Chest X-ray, AP view. Patient: 30 years old, sex F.
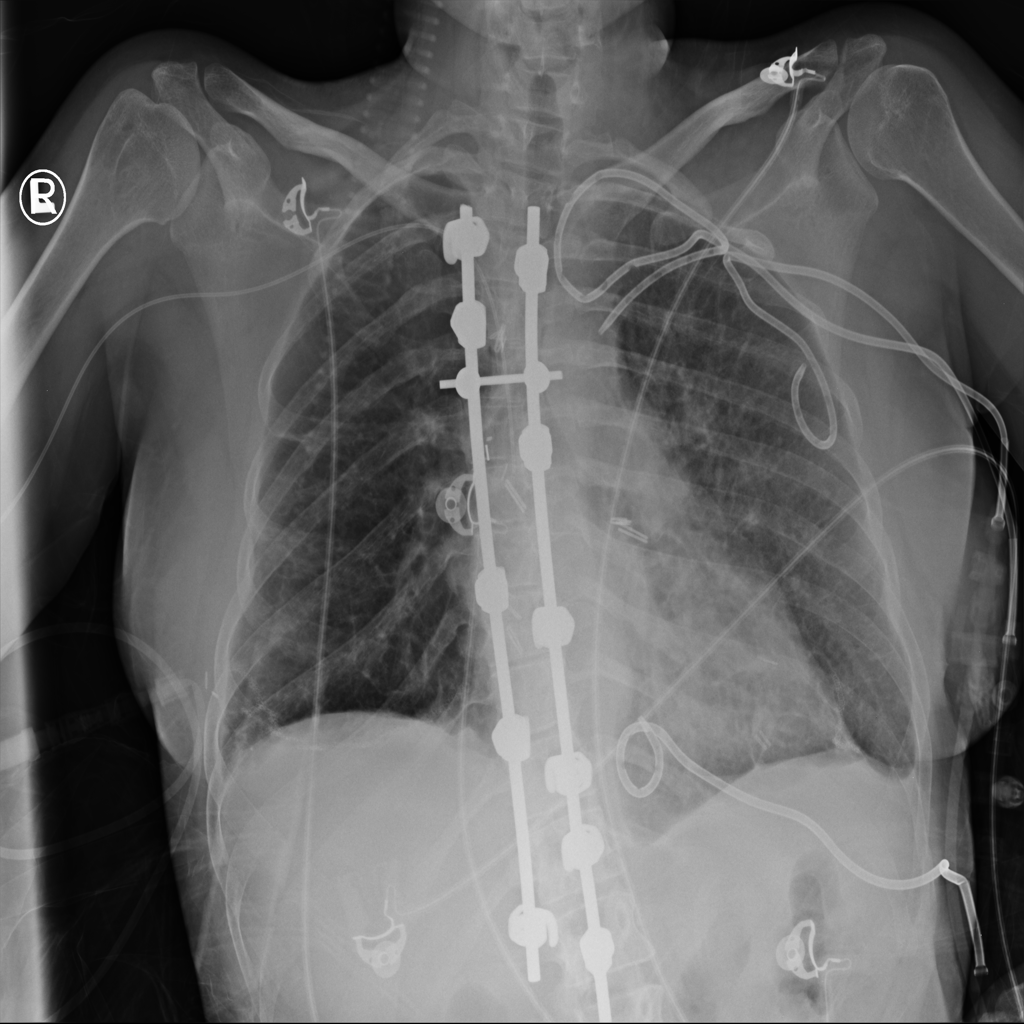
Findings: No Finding